Question: The problem I'm having is the grouped grid view sizes all of its groups to the size of the group as in the screenshot below:

I need the groups to have different widths to accomodate their children. In this case the second group should be wider and the third group should be narrower.
The code for the test app I wrote is as below:
'''
<Page x:Class="GroupingBugTest.MainPage"
xmlns="http://schemas.microsoft.com/winfx/2006/xaml/presentation"
xmlns:x="http://schemas.microsoft.com/winfx/2006/xaml"
xmlns:d="http://schemas.microsoft.com/expression/blend/2008"
xmlns:local="using:GroupingBugTest"
xmlns:mc="http://schemas.openxmlformats.org/markup-compatibility/2006"
mc:Ignorable="d">
<Page.Resources>
<CollectionViewSource x:Name="GroupedCollectionViewSource" IsSourceGrouped="True" />
</Page.Resources>
<Grid Margin="100" Background="{StaticResource ApplicationPageBackgroundThemeBrush}">
<GridView x:Name="GroupingGridView"
ItemsSource="{Binding Source={StaticResource GroupedCollectionViewSource}}"
SelectionMode="None">
<GridView.ItemsPanel>
<ItemsPanelTemplate>
<VariableSizedWrapGrid Margin="20"
Background="MidnightBlue"
Orientation="Horizontal" />
</ItemsPanelTemplate>
</GridView.ItemsPanel>
<GridView.GroupStyle>
<GroupStyle>
<GroupStyle.HeaderTemplate>
<DataTemplate>
<TextBlock FontSize="24"
Foreground="White"
Text="{Binding Key}" />
</DataTemplate>
</GroupStyle.HeaderTemplate>
<GroupStyle.Panel>
<ItemsPanelTemplate>
<VariableSizedWrapGrid Margin="20"
Background="CornflowerBlue"
Orientation="Horizontal" />
</ItemsPanelTemplate>
</GroupStyle.Panel>
</GroupStyle>
</GridView.GroupStyle>
</GridView>
</Grid>
'''
'''
using System.Collections.Generic;
using Windows.UI.Xaml.Controls;
using Windows.UI.Xaml.Navigation;
namespace GroupingBugTest
{
/// <summary>
/// An empty page that can be used on its own or navigated to within a Frame.
/// </summary>
public sealed partial class MainPage : Page
{
public MainPage()
{
this.InitializeComponent();
}
/// <summary>
/// Invoked when this page is about to be displayed in a Frame.
/// </summary>
/// <param name="e">Event data that describes how this page was reached. The Parameter
/// property is typically used to configure the page.</param>
protected override void OnNavigatedTo(NavigationEventArgs e)
{
PopulateGroupedCollectionViewSource();
}
private void PopulateGroupedCollectionViewSource()
{
List<GroupInfoList<string>> groupedCollection = new List<GroupInfoList<string>>();
var firstGroup = new GroupInfoList<string>() { Key = "FIRST GROUP (5 items)" };
var secondGroup = new GroupInfoList<string>() { Key = "SECOND GROUP (10 items)" };
var thirdGroup = new GroupInfoList<string>() { Key = "THIRD GROUP (2 items)" };
for (int i = 1; i <= 10; i++)
{
if (i <= 5) //add 5 items to first group
{
firstGroup.Add(i.ToString());
}
secondGroup.Add(i.ToString()); //add 10 items to second group
if (i <= 2) //add 2 items to third group
{
thirdGroup.Add(i.ToString());
}
}
groupedCollection.Add(firstGroup);
groupedCollection.Add(secondGroup);
groupedCollection.Add(thirdGroup);
GroupedCollectionViewSource.Source = groupedCollection;
}
}
//Taken from Microsoft Windows 8 code samples
public class GroupInfoList<T> : List<object>
{
public object Key { get; set; }
public new IEnumerator<object> GetEnumerator()
{
return (System.Collections.Generic.IEnumerator<object>)base.GetEnumerator();
}
}
}
'''
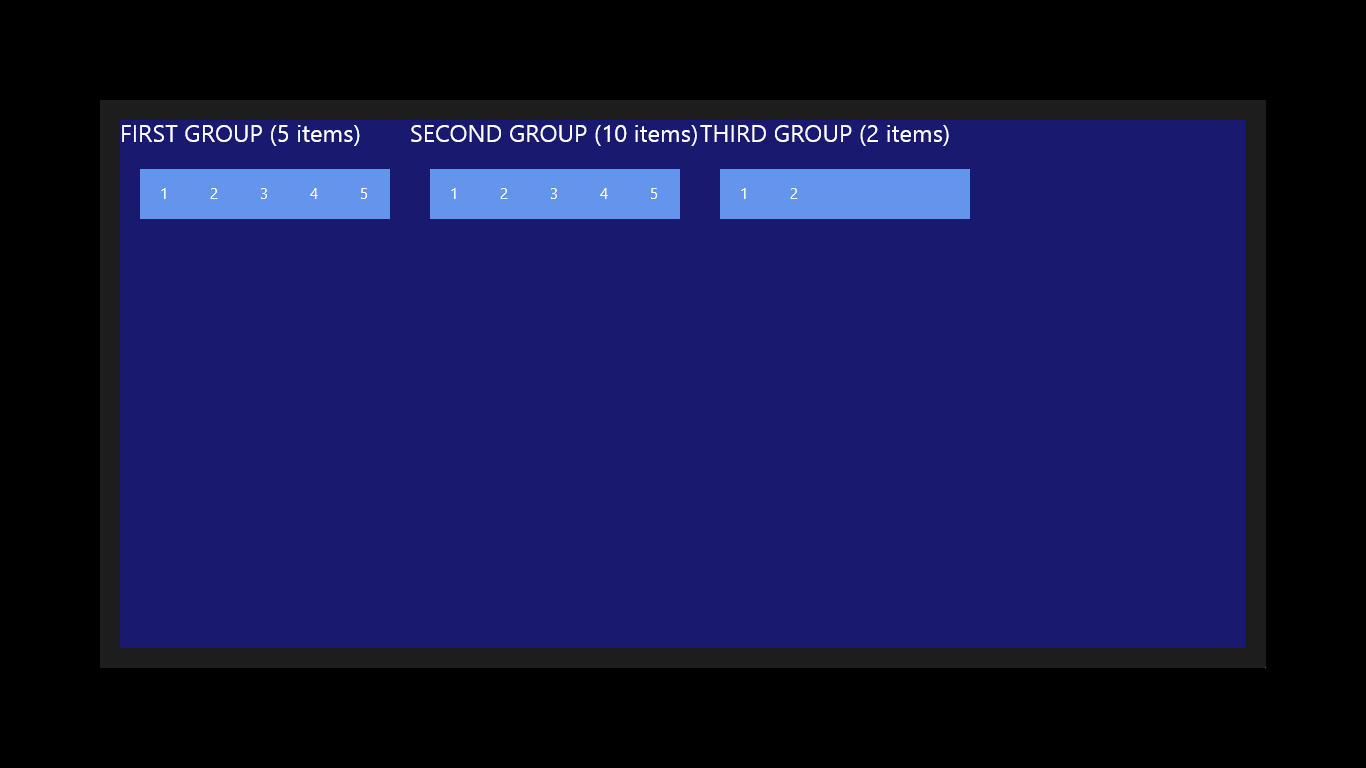
Answer: First of all, don't use 'List', use 'ObservableCollection'. This way, the 'CollectionViewSource' will respond to the changes in the 'Collection'.
Second, your 'GridView.ItemsPanel' should not be a 'VariableSizedWrapGrid', but likely some kind of 'StackPanel', such as a 'VirtualizingStackPanel'.
Note: The 'GroupStyle.Panel' be a 'VariableSizedWrapGrid', which you are currently doing correctly.